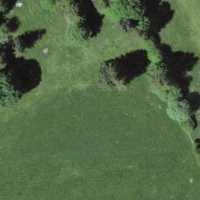
EUNIS habitat code: 24
Species observed at this site:
Picea abies
Periparus ater